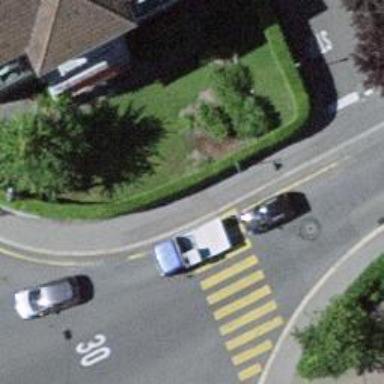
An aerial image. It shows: Kerb barrier.